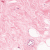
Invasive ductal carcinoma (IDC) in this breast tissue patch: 0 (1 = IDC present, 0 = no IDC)